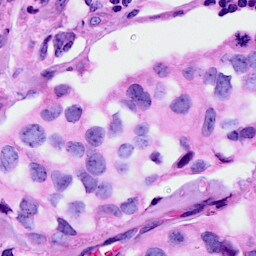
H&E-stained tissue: Breast